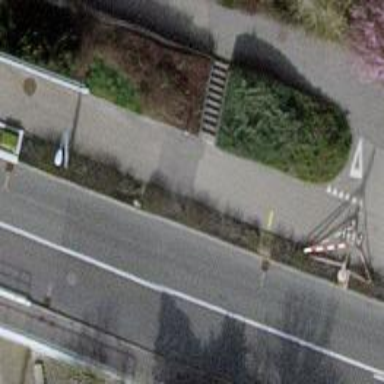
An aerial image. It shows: Set of concrete steps.